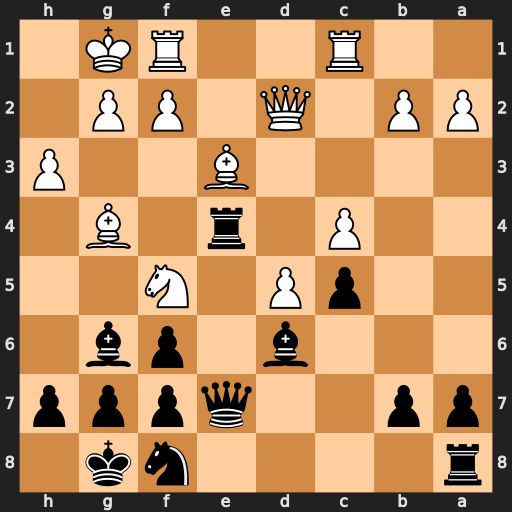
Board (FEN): r4nk1/pp2qppp/3b1pb1/2pP1N2/2P1r1B1/4B2P/PP1Q1PP1/2R2RK1
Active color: b
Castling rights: -
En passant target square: -
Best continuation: Bxf5 Bxf5 Qe5